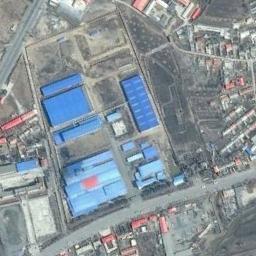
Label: industrial_area